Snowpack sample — Rabbit Ears Pass, Jackson County, Colorado, USA (12/17/25, 1:08 PM MST)
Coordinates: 40.387, -106.625
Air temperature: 34 °F
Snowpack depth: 46 cm
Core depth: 30 cm
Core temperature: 24.8 °F
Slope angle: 6°, slope face: 165°
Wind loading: medium
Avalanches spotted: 0
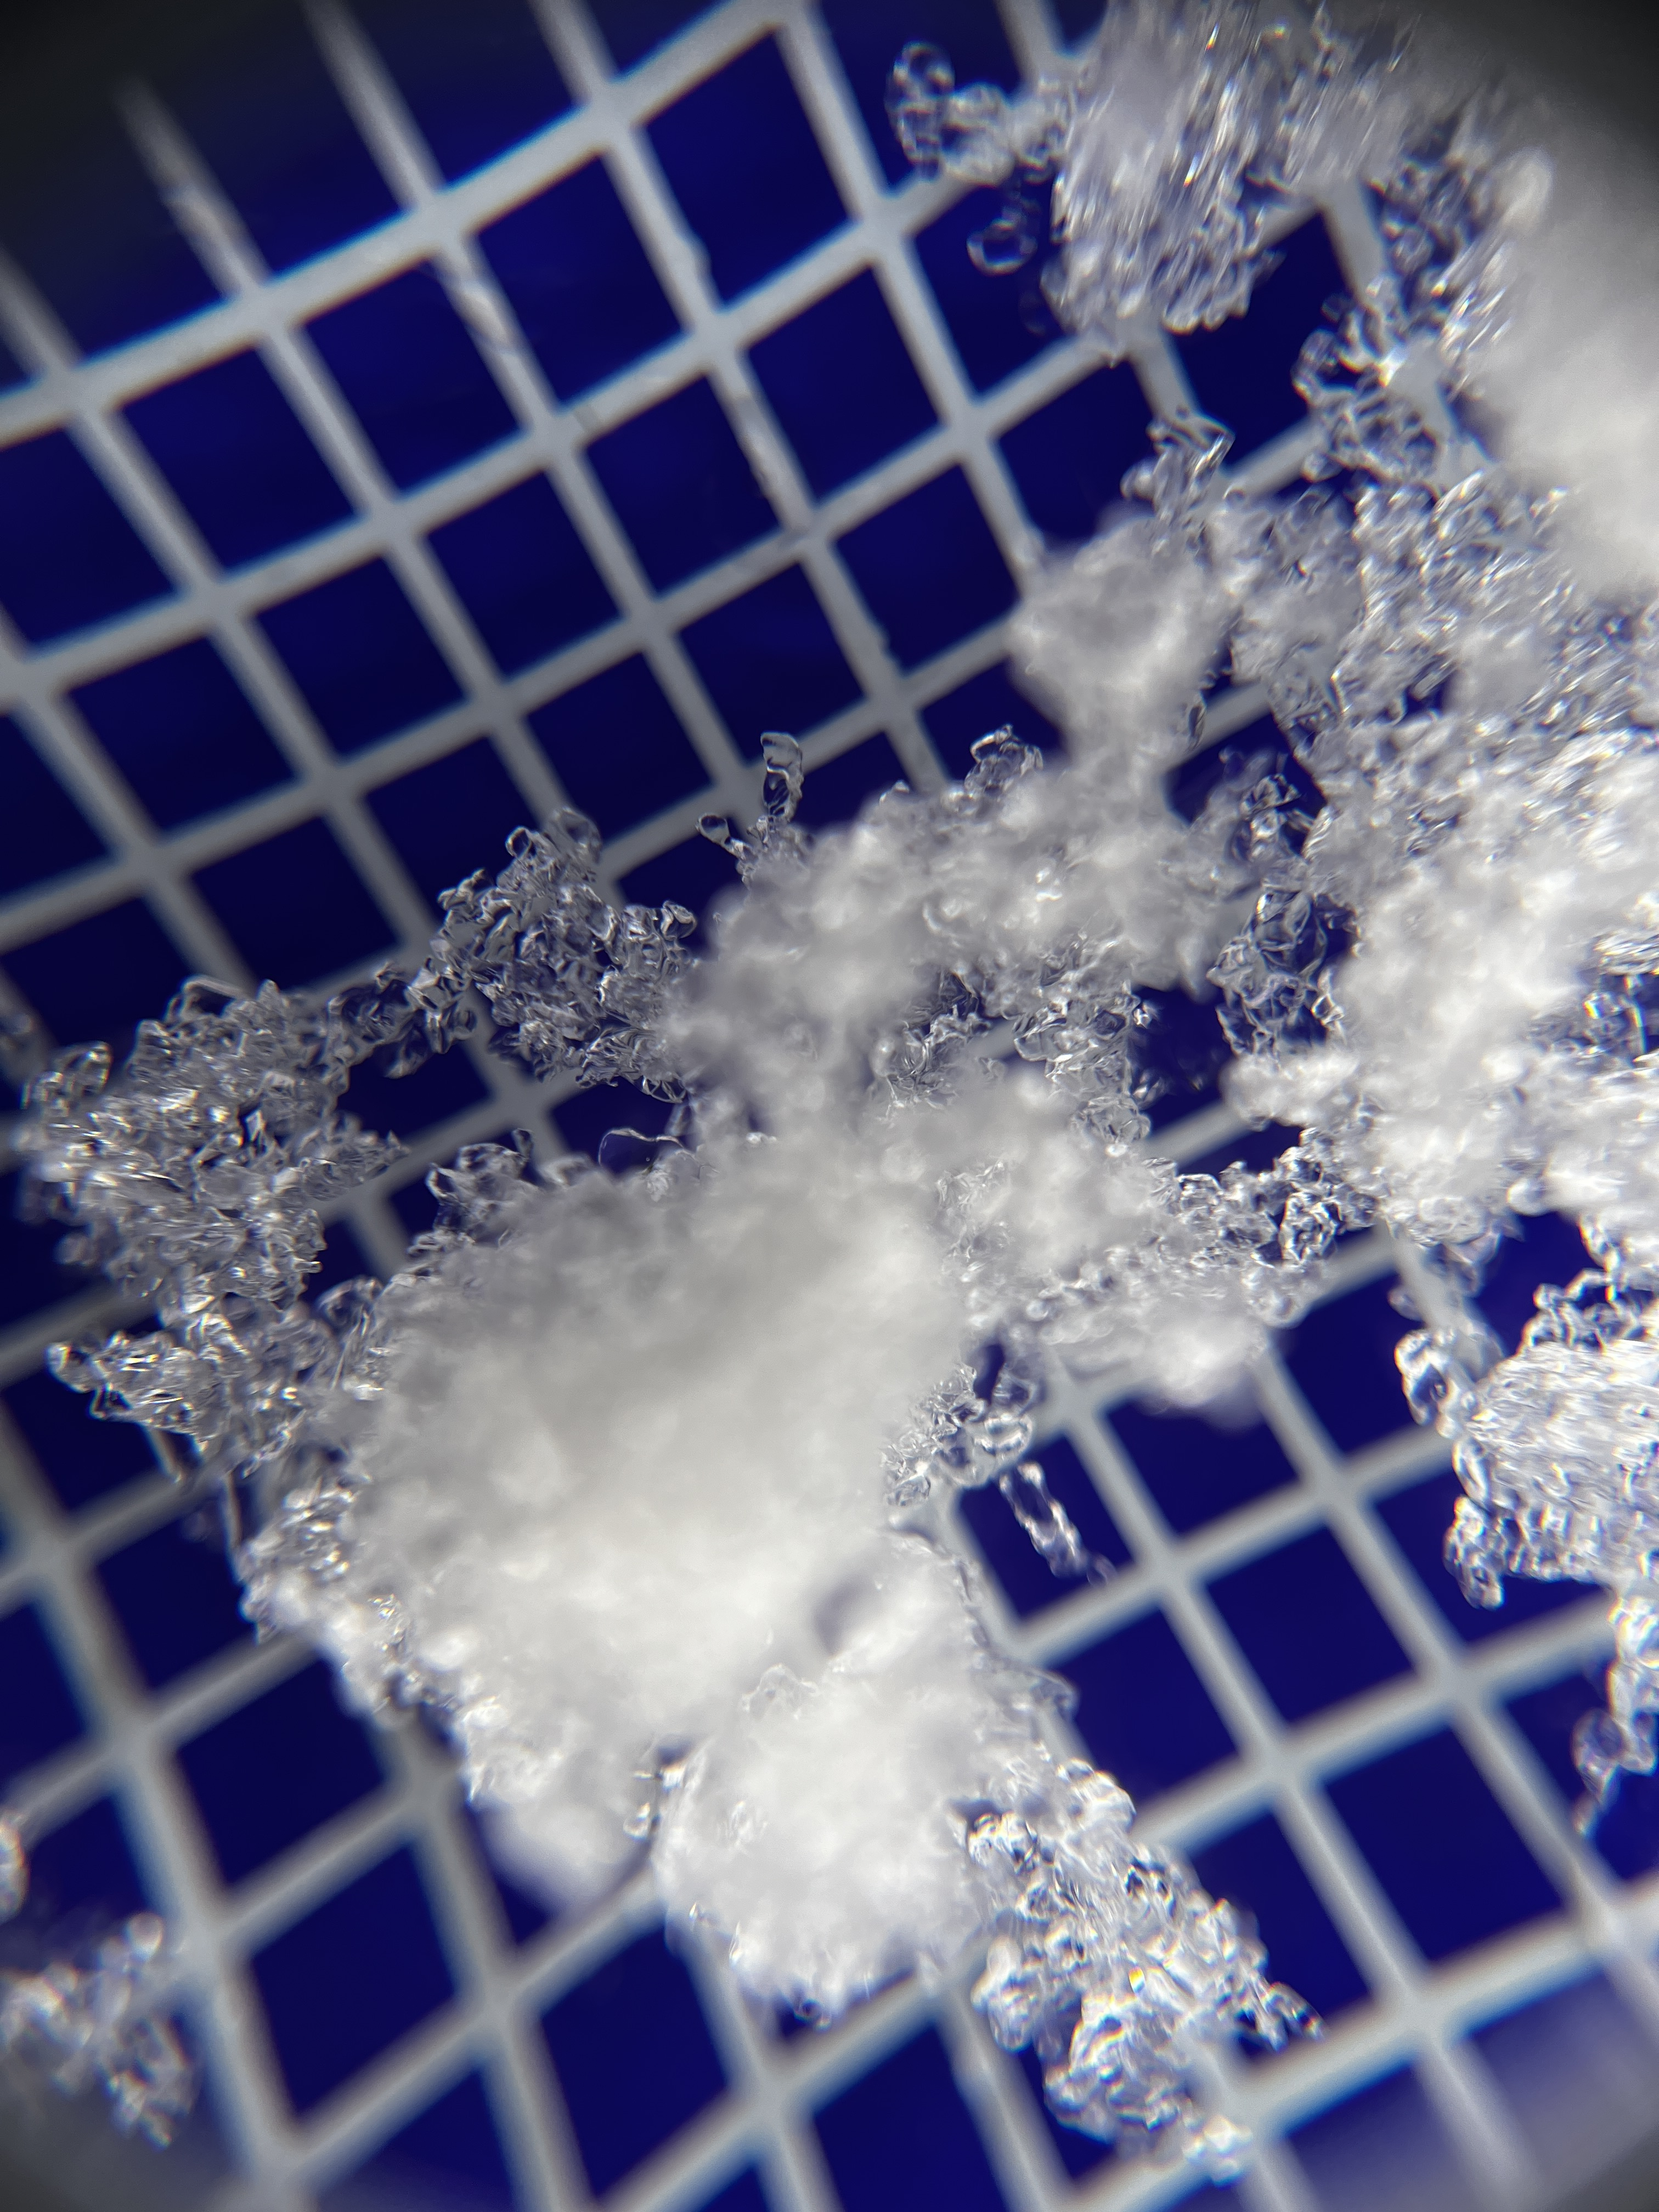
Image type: magnified_profile
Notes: No avalanches spotted nearby, although collected in a meadowy area with minimal risk on this face of the pass.